Interaction volume radius: 10 \u00c5
Interaction volume height: 15 \u00c5
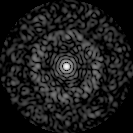
Disorder parameter: 0.8586